Field crop: maize
Growth stage: 2
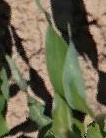
Species: maize